Aerial crown-view tile of a tropical tree (Barro Colorado Island, Panama), acquired 20240813:
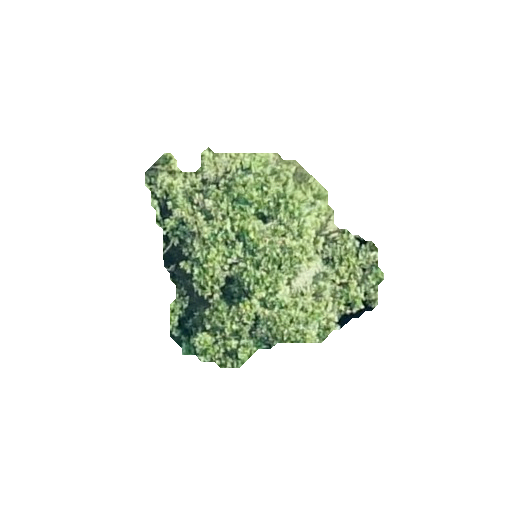
Species: Anacardium excelsum
GBIF accepted scientific name: Anacardium excelsum
Crown area: 53.64 m²